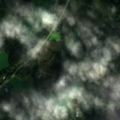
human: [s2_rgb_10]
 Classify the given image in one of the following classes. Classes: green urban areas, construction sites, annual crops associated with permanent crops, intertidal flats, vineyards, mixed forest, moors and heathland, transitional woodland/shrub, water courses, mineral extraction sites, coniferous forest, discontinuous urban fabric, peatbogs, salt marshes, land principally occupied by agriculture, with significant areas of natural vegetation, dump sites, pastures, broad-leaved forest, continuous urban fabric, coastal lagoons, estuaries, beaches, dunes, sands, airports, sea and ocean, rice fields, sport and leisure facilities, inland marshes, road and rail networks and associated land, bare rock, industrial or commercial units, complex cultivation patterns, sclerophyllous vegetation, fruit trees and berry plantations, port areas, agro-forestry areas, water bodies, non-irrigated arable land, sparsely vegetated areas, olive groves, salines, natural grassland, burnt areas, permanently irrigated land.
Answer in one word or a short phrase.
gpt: non-irrigated arable land, land principally occupied by agriculture, with significant areas of natural vegetation, mixed forest, water bodies